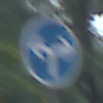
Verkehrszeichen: VorgeschriebeneFahrtrichtungRechtsOderLinks
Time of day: SunriseSunset
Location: Outdoor (Nature)
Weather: NotSpecified
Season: Autumn
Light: Natural